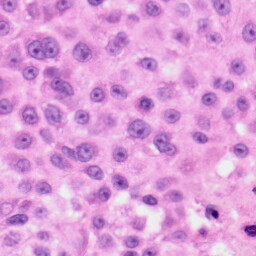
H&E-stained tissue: Skin